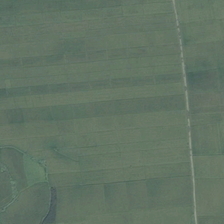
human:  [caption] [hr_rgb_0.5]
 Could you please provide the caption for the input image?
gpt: a small wild road is in a piece of green farmland .

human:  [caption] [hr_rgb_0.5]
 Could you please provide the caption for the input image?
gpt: a small wild road is in a piece of green farmland .

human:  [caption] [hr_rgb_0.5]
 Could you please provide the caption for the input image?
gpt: a small wild road is in a piece of green farmland .

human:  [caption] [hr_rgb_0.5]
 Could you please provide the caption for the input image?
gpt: a small wild road is in a piece of green farmland .

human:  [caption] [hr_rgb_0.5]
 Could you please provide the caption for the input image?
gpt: a small wild road is in a piece of green farmland .